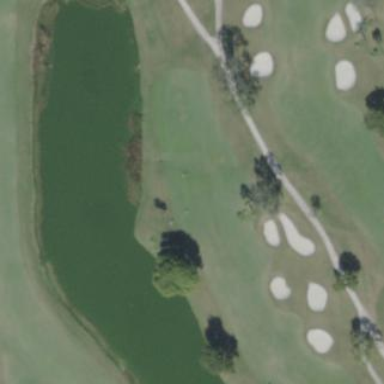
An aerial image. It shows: Picturesque scene of golf course with lateral water hazard.